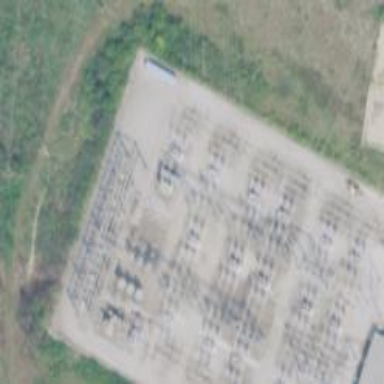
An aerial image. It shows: Switch used for power control.